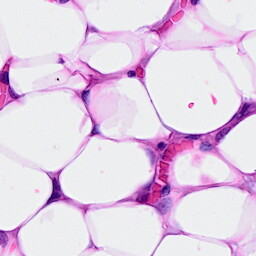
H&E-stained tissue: Breast